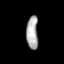
Tissue: lung
Cell type: Endothelial cells
Senescence score: 0.5744
Nuclear area (px): 384
Mean DAPI intensity: 170.404